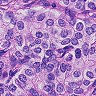
Metastatic tissue present: yes